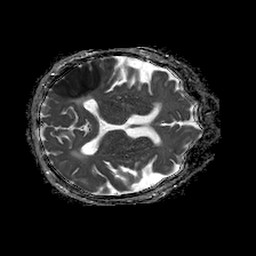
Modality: ADC
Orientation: axial
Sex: female
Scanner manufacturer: philips
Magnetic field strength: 1.5 T
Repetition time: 4.6 s
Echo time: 0.08631 s